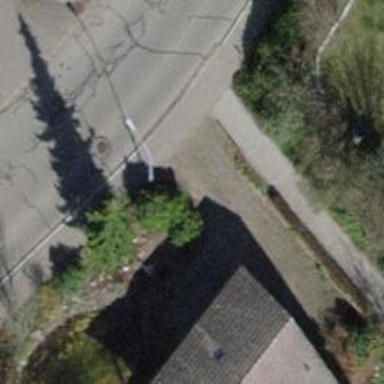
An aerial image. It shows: Asphalt sidewalk.